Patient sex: M
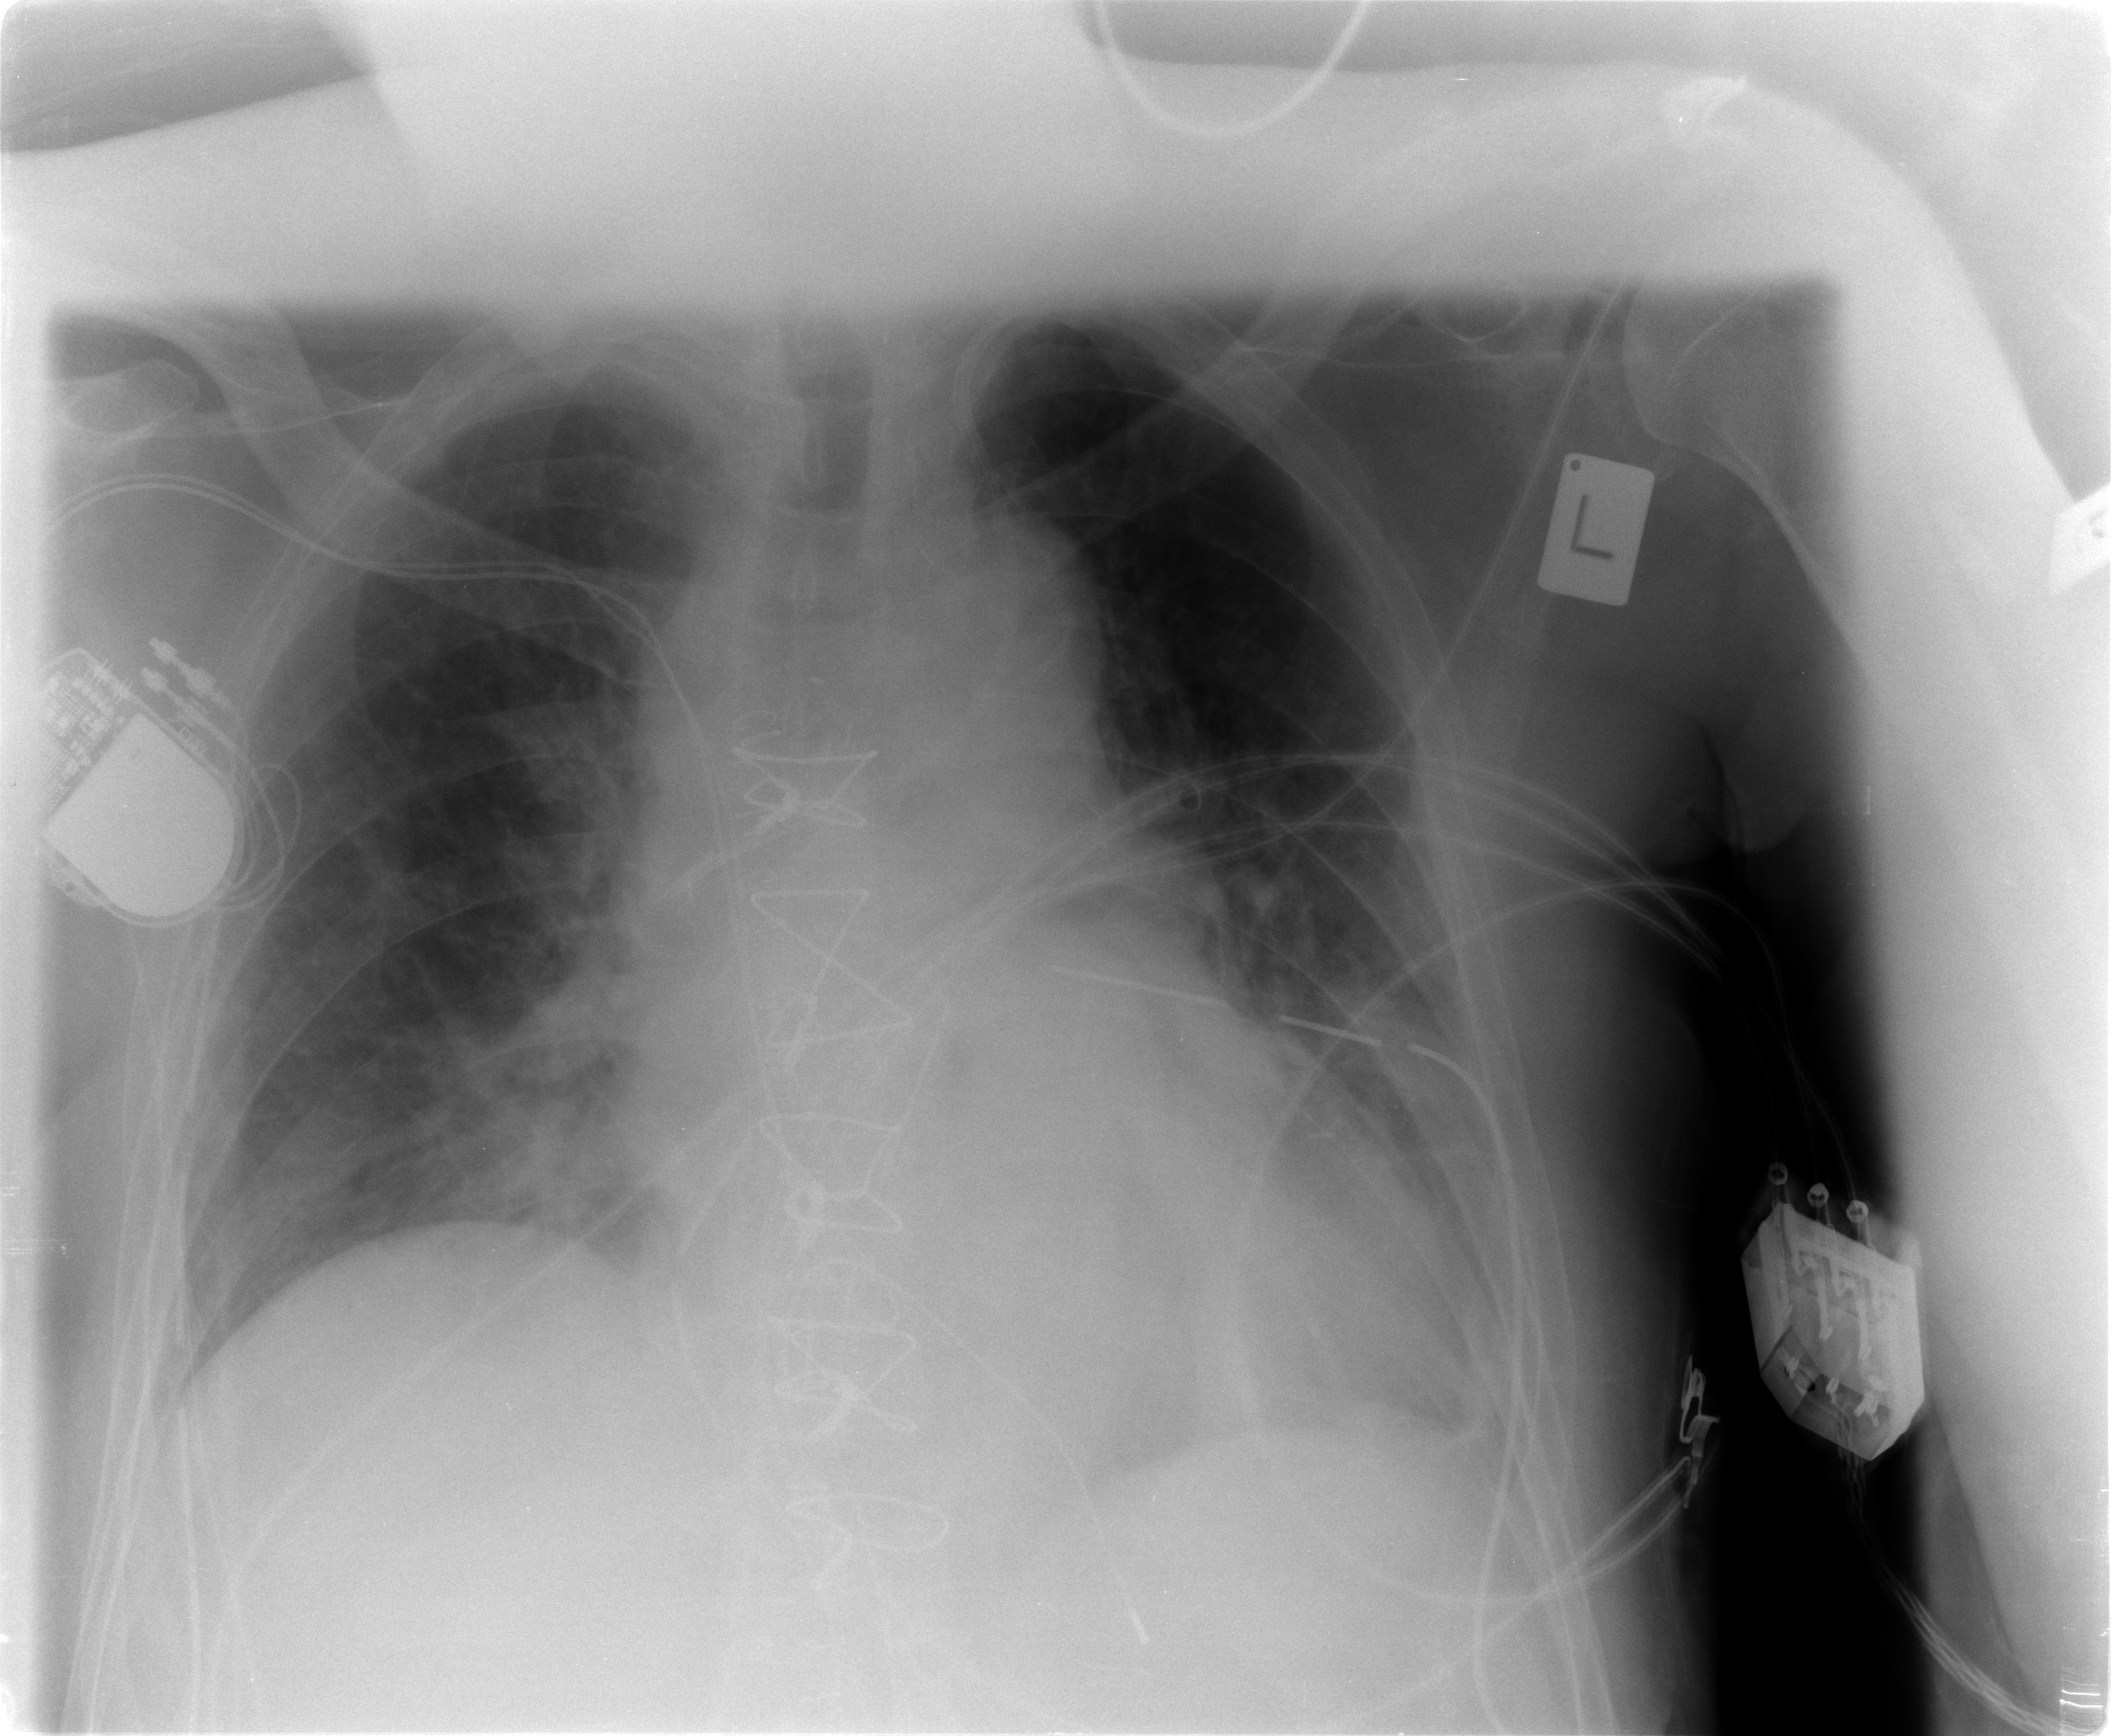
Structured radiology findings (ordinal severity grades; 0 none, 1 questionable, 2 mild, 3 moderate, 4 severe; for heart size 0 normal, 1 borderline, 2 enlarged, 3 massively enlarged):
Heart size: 0
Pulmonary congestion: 2
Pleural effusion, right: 0
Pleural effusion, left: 2
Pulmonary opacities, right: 0
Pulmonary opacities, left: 0
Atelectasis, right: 2
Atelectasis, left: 0